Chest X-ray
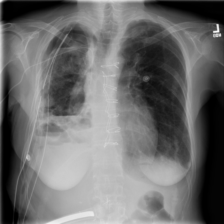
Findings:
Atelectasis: negative
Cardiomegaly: negative
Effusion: positive
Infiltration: negative
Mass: negative
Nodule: negative
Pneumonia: negative
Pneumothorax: positive
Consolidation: negative
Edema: negative
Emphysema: negative
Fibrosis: negative
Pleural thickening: negative
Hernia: negative